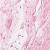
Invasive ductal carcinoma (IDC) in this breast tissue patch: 0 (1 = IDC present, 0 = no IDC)